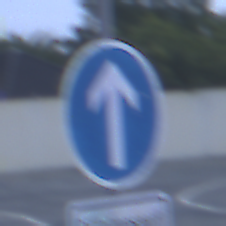
Verkehrszeichen: VorgeschriebeneFahrtrichtungGeradeaus
Zusatzzeichen unten: BesondereFahrzeugeUndTransportgueter12
Umgebung: Outdoor, Suburban
Tageszeit: SunriseSunset
Wetter: PartlyCloudy
Licht: Natural
Jahreszeit: NotSpecified
Kontrast: LowContrast